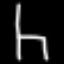
Label: chair